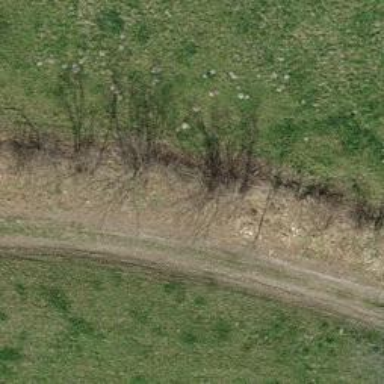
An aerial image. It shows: Grass track with Grade 4 tracktype.